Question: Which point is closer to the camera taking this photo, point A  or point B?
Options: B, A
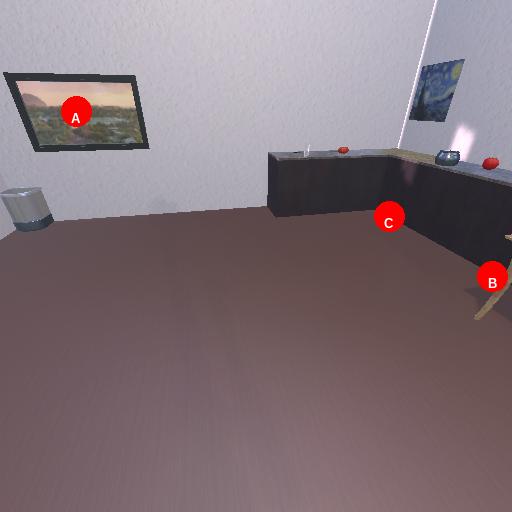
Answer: B